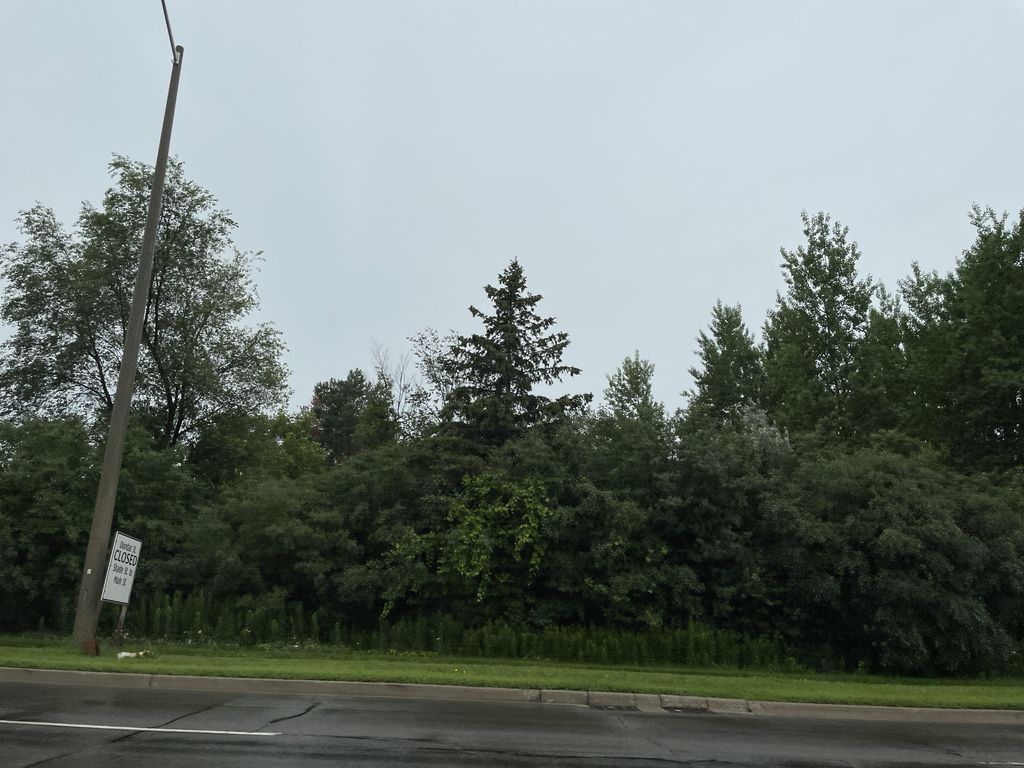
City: kitchener-waterloo